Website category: university
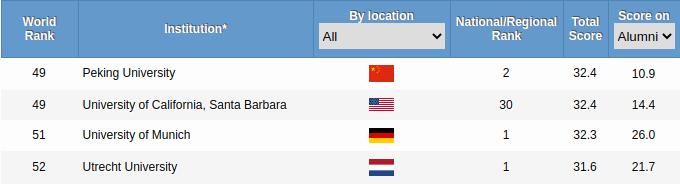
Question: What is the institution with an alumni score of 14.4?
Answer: University of California, Santa Barbara

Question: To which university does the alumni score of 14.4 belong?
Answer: University of California, Santa Barbara

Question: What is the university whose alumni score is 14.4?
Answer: University of California, Santa Barbara

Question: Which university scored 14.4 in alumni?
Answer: University of California, Santa Barbara

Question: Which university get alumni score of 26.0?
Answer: University of Munich

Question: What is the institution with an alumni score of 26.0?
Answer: University of Munich

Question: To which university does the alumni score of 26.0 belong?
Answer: University of Munich

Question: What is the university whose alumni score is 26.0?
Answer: University of Munich

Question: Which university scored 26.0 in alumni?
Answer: University of Munich

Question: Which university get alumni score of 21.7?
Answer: Utrecht University

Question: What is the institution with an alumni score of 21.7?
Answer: Utrecht University

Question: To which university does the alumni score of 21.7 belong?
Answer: Utrecht University

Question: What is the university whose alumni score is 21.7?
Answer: Utrecht University

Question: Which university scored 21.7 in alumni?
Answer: Utrecht University